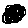
Label: hexagon